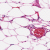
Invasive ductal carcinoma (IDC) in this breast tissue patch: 0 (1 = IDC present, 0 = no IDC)